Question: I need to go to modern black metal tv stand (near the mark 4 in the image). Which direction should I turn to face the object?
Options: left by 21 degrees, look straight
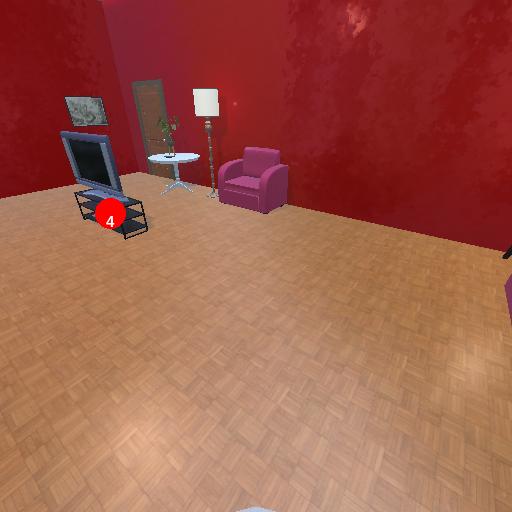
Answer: left by 21 degrees